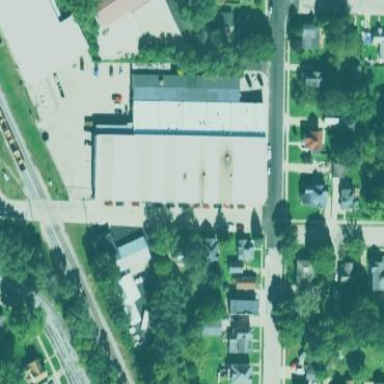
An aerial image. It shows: Warehouse.